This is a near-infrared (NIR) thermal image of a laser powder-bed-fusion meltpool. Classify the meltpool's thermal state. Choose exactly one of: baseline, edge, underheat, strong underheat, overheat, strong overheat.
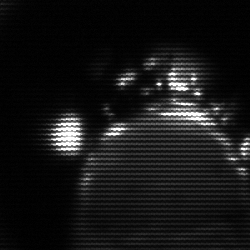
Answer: edge